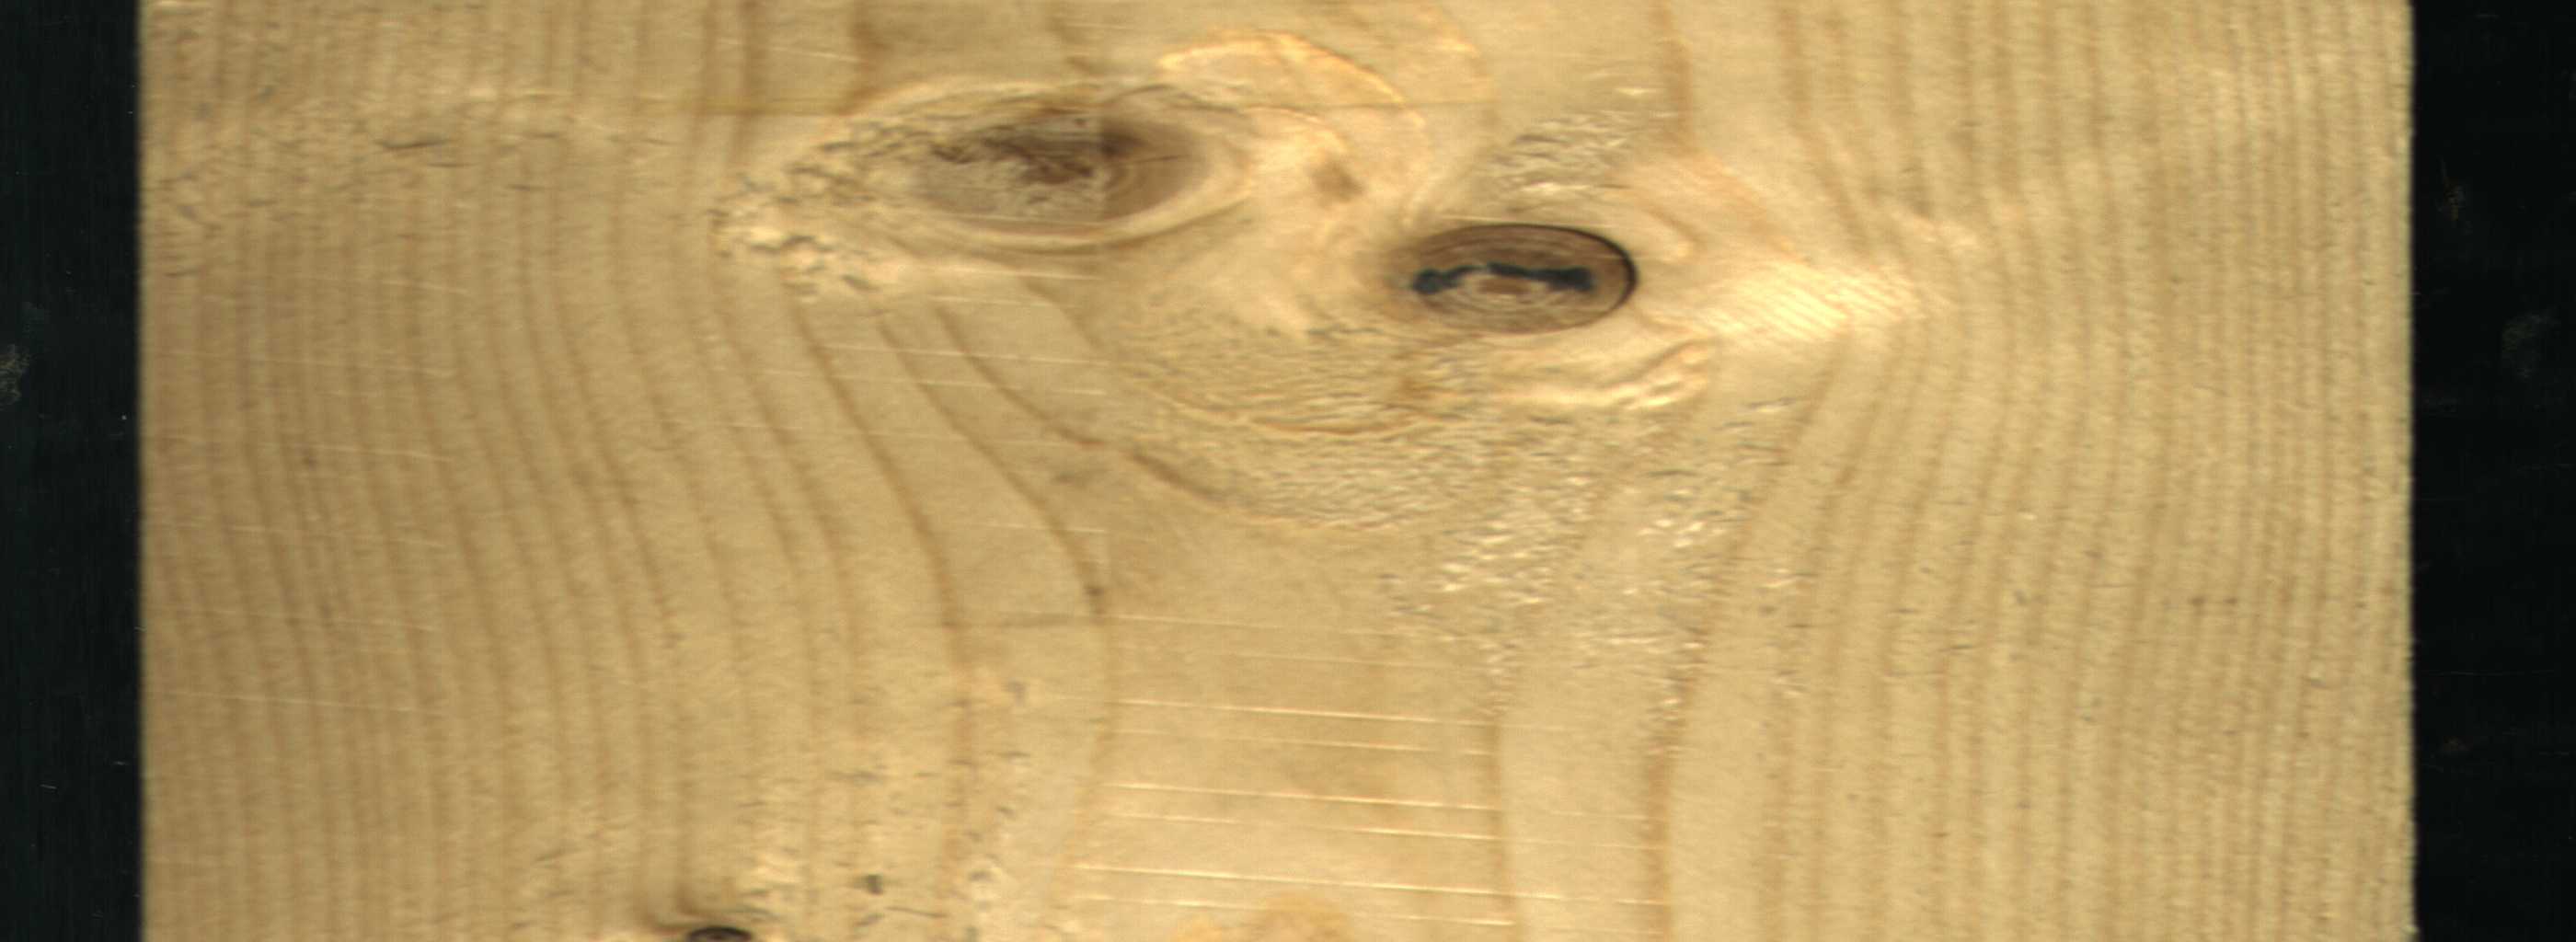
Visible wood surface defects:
Dead_Knot
Dead_Knot
Live_Knot